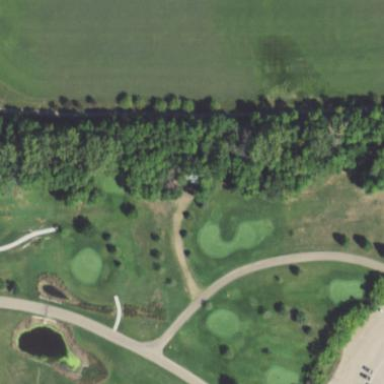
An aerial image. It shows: Golf course surrounded by greenery.